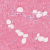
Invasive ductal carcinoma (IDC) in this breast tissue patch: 0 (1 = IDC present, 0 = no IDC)